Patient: sex M, age 53
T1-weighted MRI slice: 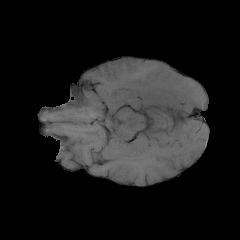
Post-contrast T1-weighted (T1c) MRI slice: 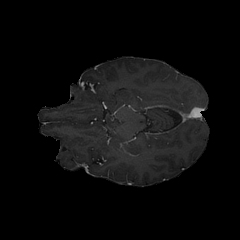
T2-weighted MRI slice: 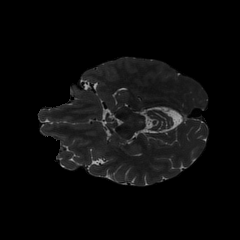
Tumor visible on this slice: no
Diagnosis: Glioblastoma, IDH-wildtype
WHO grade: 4